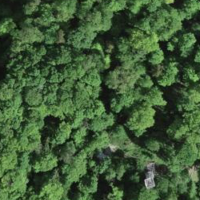
EUNIS habitat code: 41
Species observed at this site:
Campanula rapunculoides